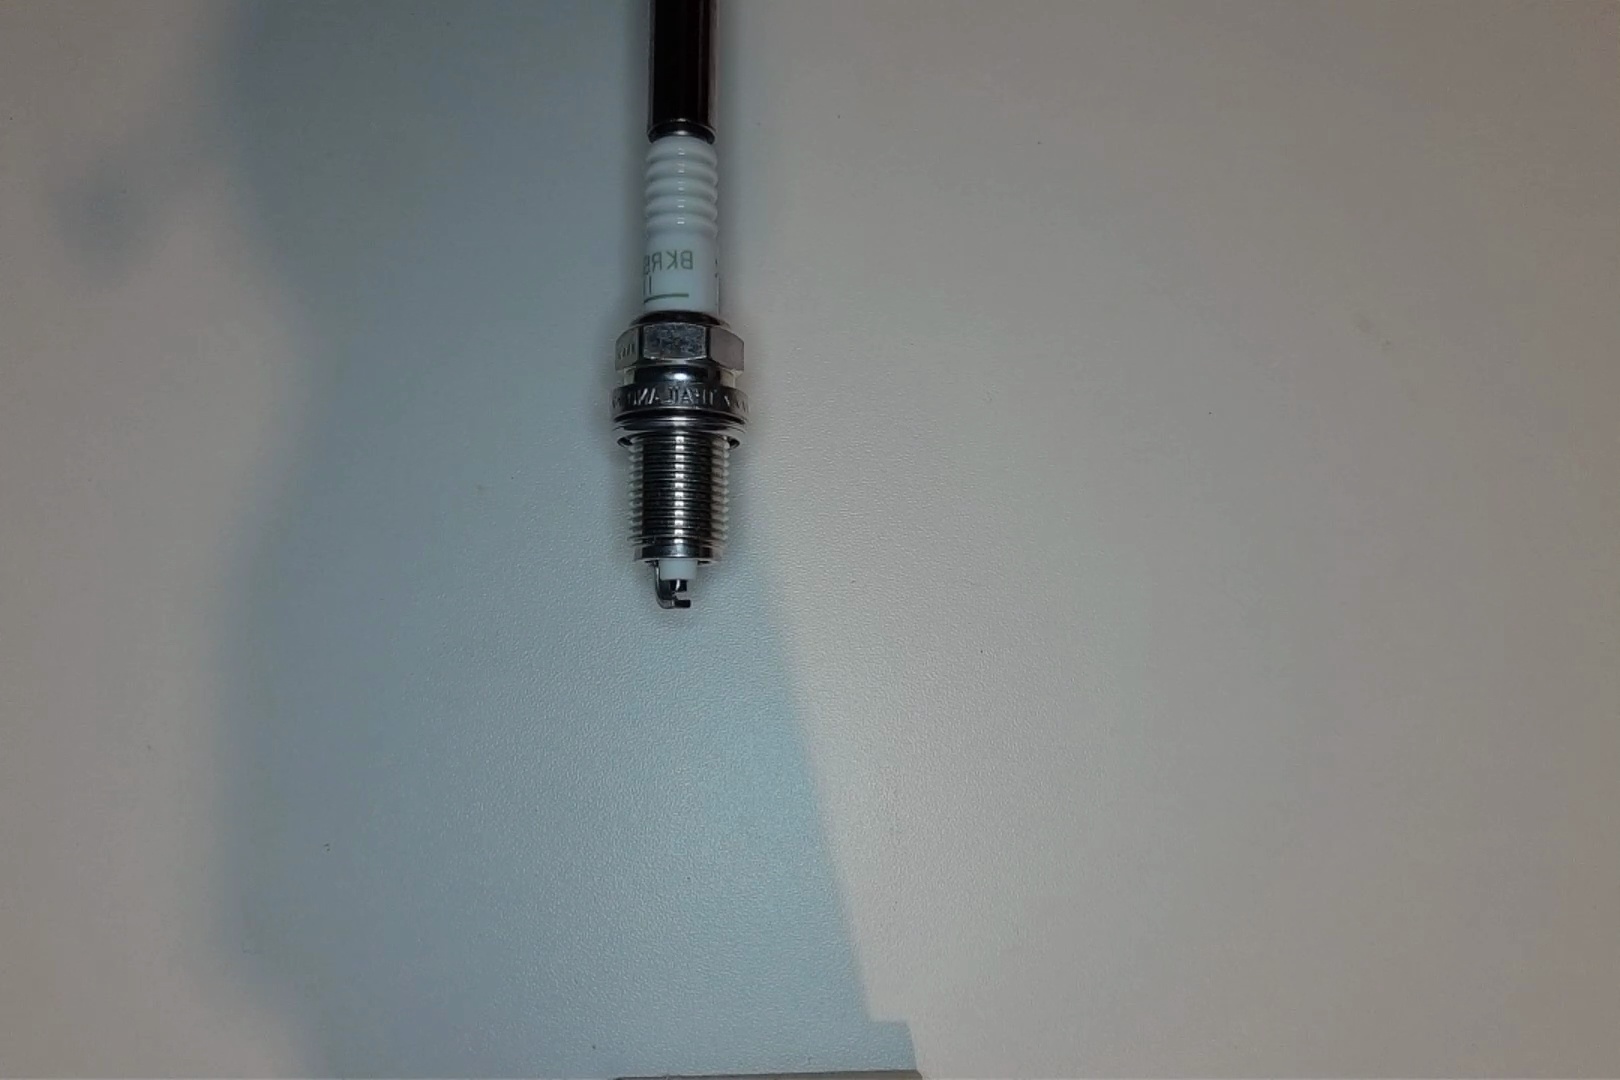
Label: normal